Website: macys
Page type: delivery-shipping
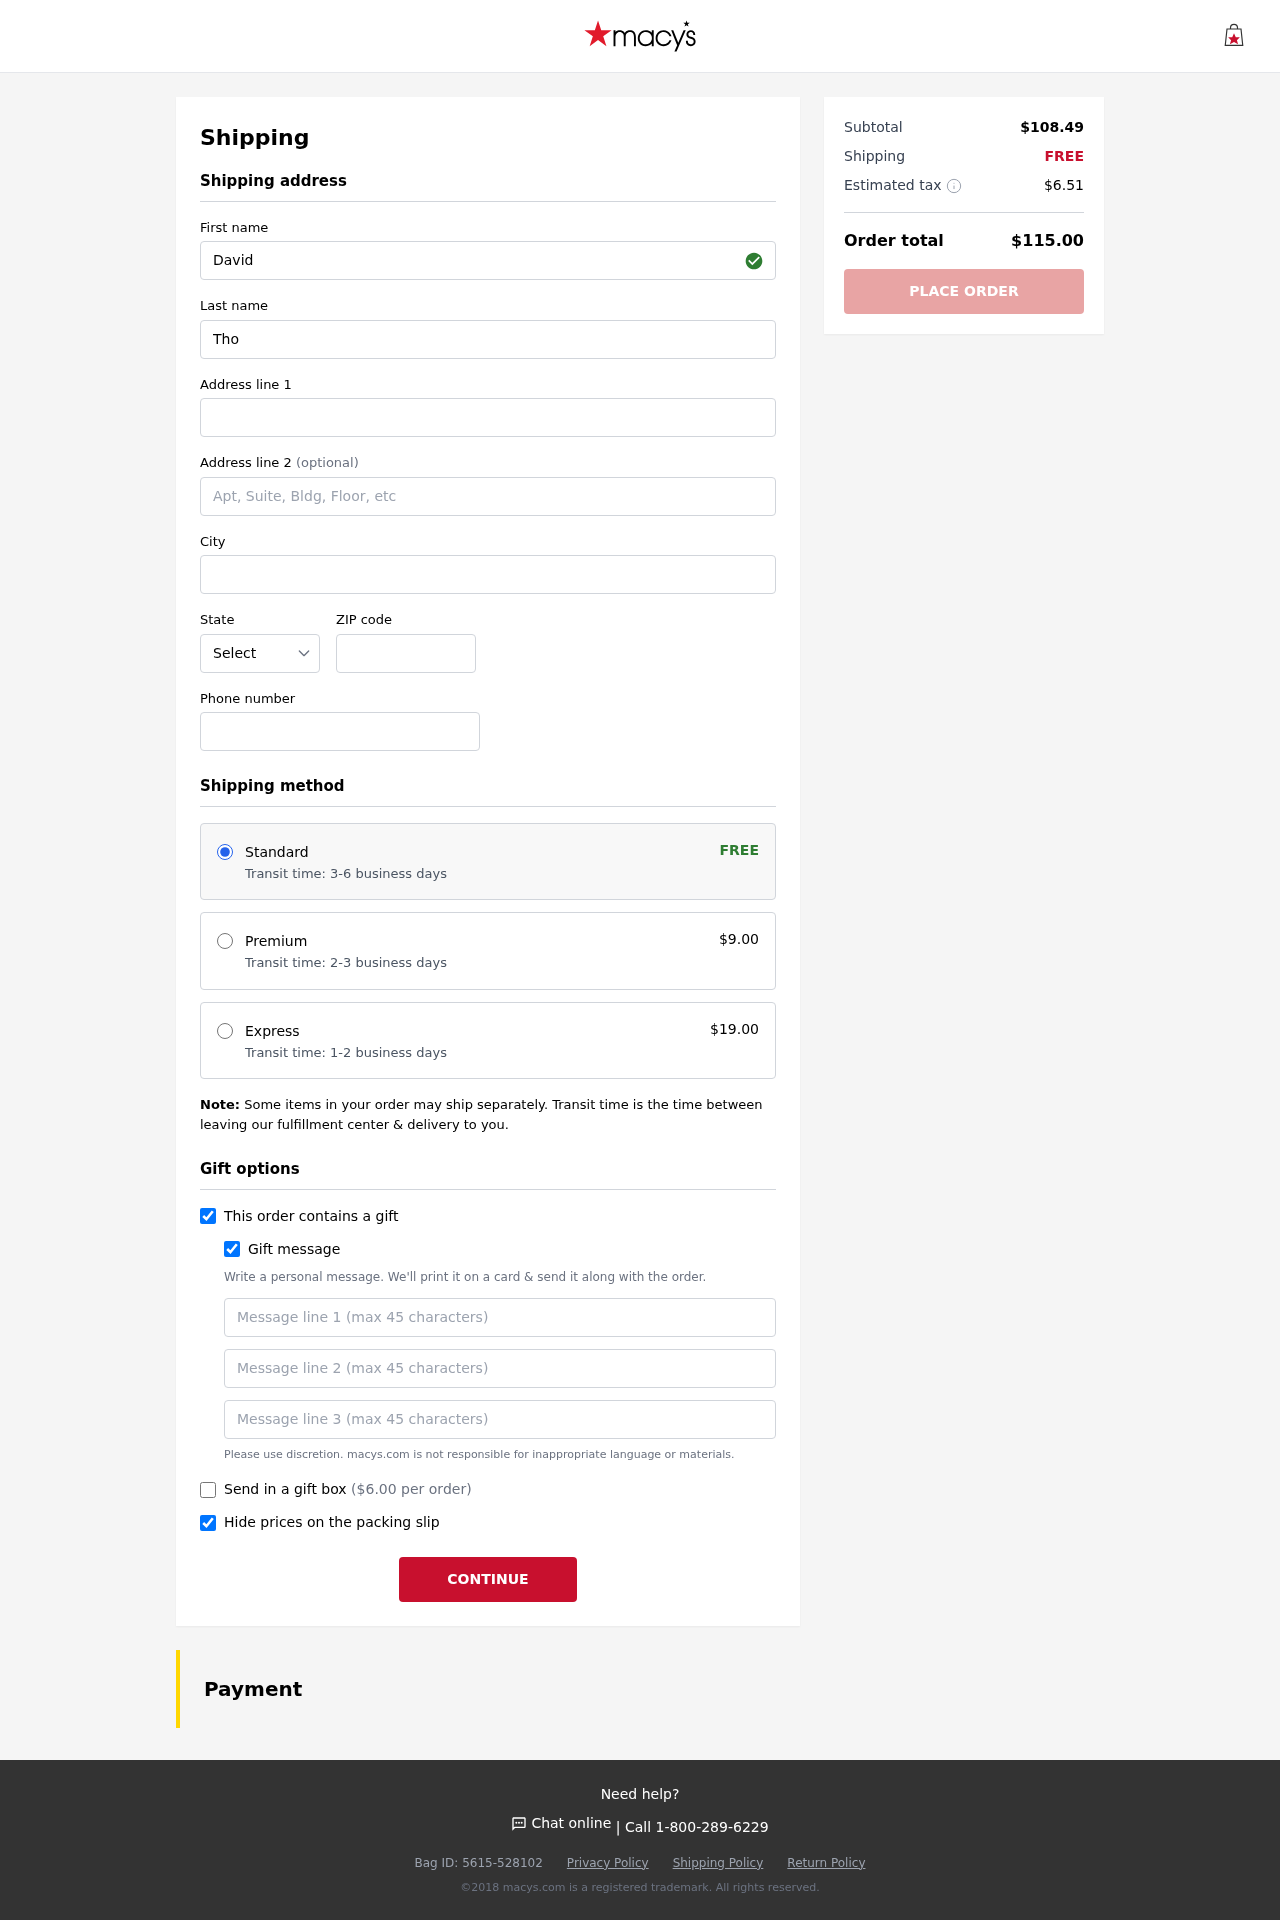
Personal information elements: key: PII_STATE_ABBR
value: KY
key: PII_FIRSTNAME
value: David
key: PII_LASTNAME
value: Thomas
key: PII_STREET
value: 69854 Johnson Rue Apt. 221
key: PII_STREET2
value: Suite 785
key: PII_CITY
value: Mccarthyton
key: PII_POSTCODE
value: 35635
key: PII_PHONE
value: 8585002174
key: PII_GIFT_MESSAGE
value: Hey Larry, I thought you’d love this little piece of sparkle to add to your collection. It's a perfect match for your style—just like you! Cheers to many more adventures together.  David
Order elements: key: ORDER_SHIPPING_STANDARD
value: Transit time: 3-6 business days
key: ORDER_SHIPPING_COST
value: FREE
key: ORDER_SHIPPING_PREMIUM
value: Transit time: 2-3 business days
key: ORDER_SHIPPING_PREMIUM_PRICE
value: $9.00
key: ORDER_SHIPPING_EXPRESS
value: Transit time: 1-2 business days
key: ORDER_SHIPPING_EXPRESS_PRICE
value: $19.00
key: ORDER_GIFT_BOX_PRICE
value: ($6.00 per order)
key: ORDER_SUBTOTAL
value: $108.49
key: ORDER_SHIPPING_COST2
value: FREE
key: ORDER_TAX
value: $6.51
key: ORDER_TOTAL
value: $115.00